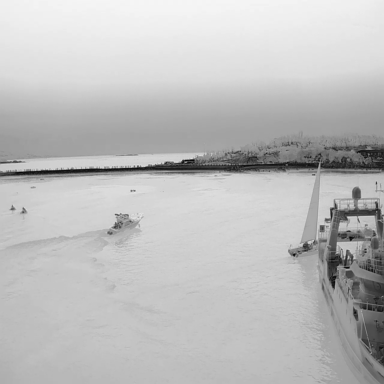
There are five objects shown in the infrared image, including a container_ship, a sailboat, and three canoes.